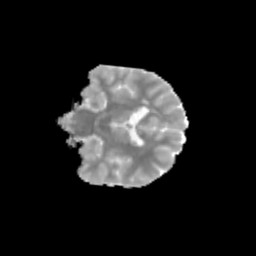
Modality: MD
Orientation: coronal
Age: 13
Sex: female
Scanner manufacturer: siemens
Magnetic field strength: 3 T
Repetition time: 3.8 s
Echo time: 0.07 s